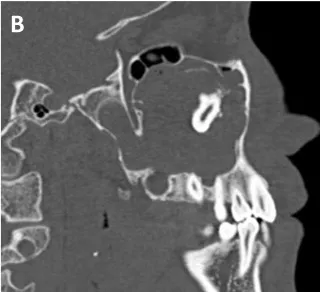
(B) Sagittal CT scan shows OKC in the right maxillary sinus involving the third molar which has extended into the pterygoid process of the sphenoid bone near the skull base.
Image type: radiology (ct)